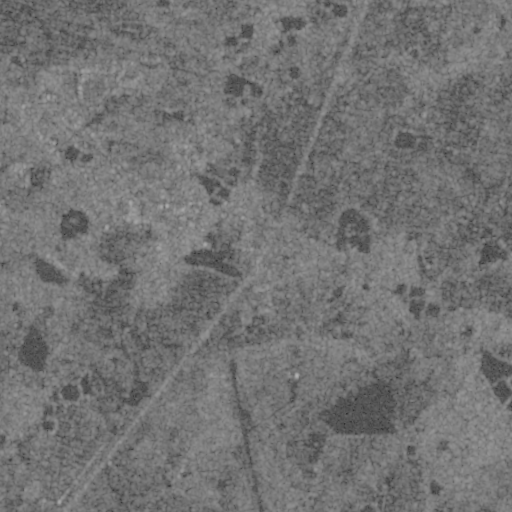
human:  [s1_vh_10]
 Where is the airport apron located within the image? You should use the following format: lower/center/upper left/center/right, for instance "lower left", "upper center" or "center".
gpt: The airport apron is located in the lower right of the image.
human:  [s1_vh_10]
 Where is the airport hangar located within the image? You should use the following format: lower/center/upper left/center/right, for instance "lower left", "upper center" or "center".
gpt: The airport hangar is located in the lower center of the image.
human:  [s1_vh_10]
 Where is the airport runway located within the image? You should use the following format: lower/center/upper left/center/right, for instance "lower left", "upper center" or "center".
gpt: The airport runway is located in the lower center of the image.
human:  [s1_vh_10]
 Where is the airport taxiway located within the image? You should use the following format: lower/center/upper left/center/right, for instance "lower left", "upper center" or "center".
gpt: The airport taxiway is located in the lower center of the image.
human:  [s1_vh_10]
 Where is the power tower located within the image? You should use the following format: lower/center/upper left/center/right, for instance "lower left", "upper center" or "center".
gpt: The power tower is located in the upper left of the image.
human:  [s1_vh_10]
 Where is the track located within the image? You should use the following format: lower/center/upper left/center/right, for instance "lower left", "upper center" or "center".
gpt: There is no track in the image.

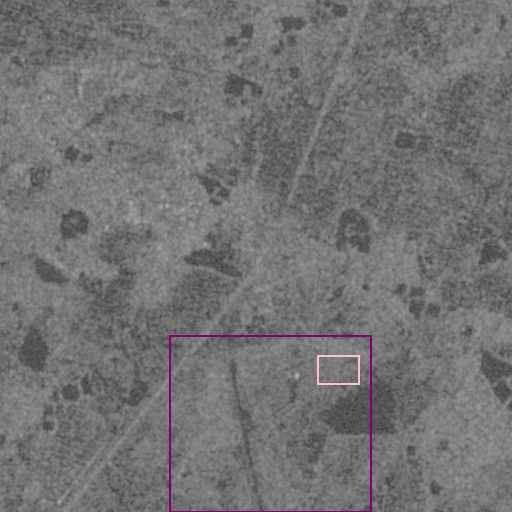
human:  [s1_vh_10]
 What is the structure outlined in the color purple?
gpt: The structure outlined in purple is an airport.
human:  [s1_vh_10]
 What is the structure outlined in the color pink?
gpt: The structure outlined in pink is an airport apron.
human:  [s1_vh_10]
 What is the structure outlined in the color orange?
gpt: There is no orange outline.